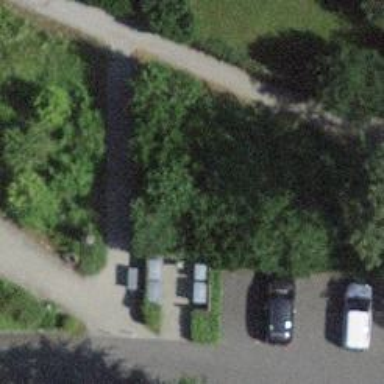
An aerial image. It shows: Set of steps on the road.